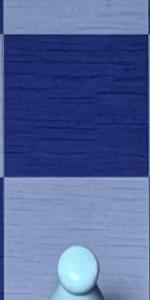
Label: Empty